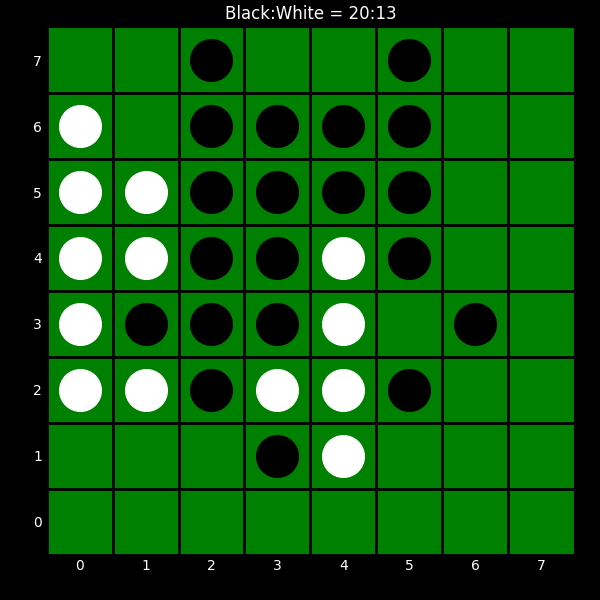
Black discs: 20
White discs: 13